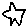
Label: star